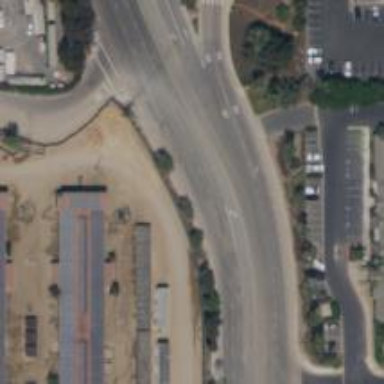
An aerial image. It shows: Secondary road with separate asphalt sidewalk.